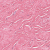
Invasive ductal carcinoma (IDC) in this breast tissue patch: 0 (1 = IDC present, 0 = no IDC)